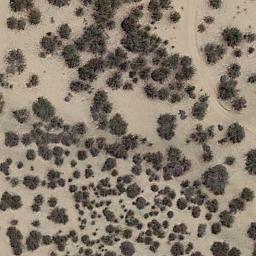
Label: chaparral